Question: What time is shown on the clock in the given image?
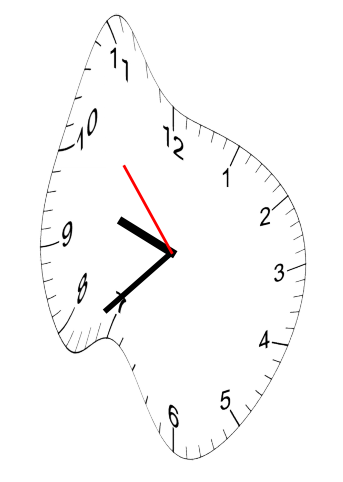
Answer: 09:37:53